Question: I have three 'UITextFields' inside of a 'UITableView' (3 separate rows). The first two are standard 'UITextFields' which require text input but the third requires a data entry and is associated with a 'UIDatePicker'.
Problem Statement:
When the screen loads, the third text field automatically begins editing and pops up the date picker. This is annoying. I just want the screen to wait for the user to begin input before doing anything. Please find below my 'viewDidLoad' code. Your help / insight is much appreciated
'''
- (void)viewDidLoad
{
[super viewDidLoad];
[scrollView setContentSize:CGSizeMake(320, 910)];
expirationDatePicker.hidden = YES;
expirationDatePicker.date = [NSDate date];
[expirationDatePicker addTarget:self
action:@selector(changeDateValue:)
forControlEvents:UIControlEventValueChanged];
[self configureView];
}
- (void)configureView
{
NSArray *paths = NSSearchPathForDirectoriesInDomains(NSDocumentDirectory, NSUserDomainMask, YES);
NSString *documentsPath = [paths objectAtIndex:0]; //Get the docs directory
NSString *filePath = [documentsPath stringByAppendingPathComponent:[self.detailItem cardName]];
filePath = [filePath stringByAppendingPathExtension:@".png"];
NSData *pngData = [NSData dataWithContentsOfFile:filePath];
imgPickerButton.imageView.image = [UIImage imageWithData:pngData];
}
'''
Attached is the screenshot taken immediately after the screen loads. You can see that the third text field has entered editing mode.

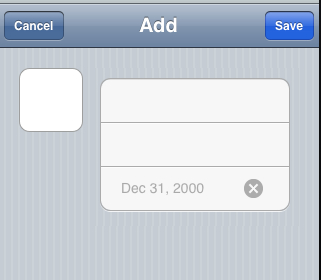
Answer: Ok - found the problem. In my tableviews I have custom UITableViewCells and in those custom cells, I for some reason had this method -
'''
- (void)setSelected:(BOOL)selected animated:(BOOL)animated
{
[super setSelected:selected animated:animated];
[self.textField becomeFirstResponder];
}
'''
This was causing the textfield in the individual tableviewcells to automatically enter editing mode. Once I deleted this piece of code, it stopped doing that.